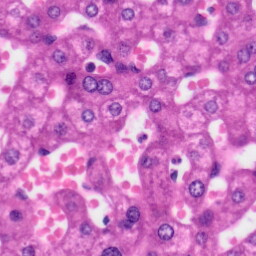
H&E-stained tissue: Liver